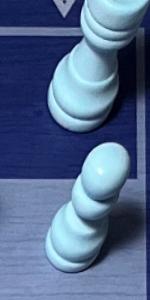
Label: Pawn_White